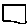
Label: square